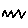
Label: zigzag